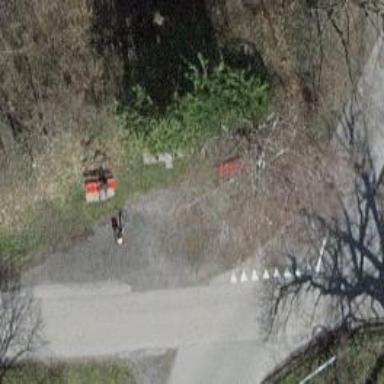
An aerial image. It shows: Red bench.